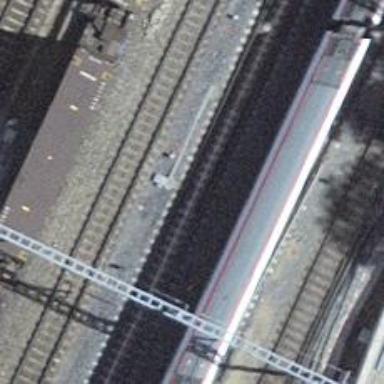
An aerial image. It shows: Railway switch.